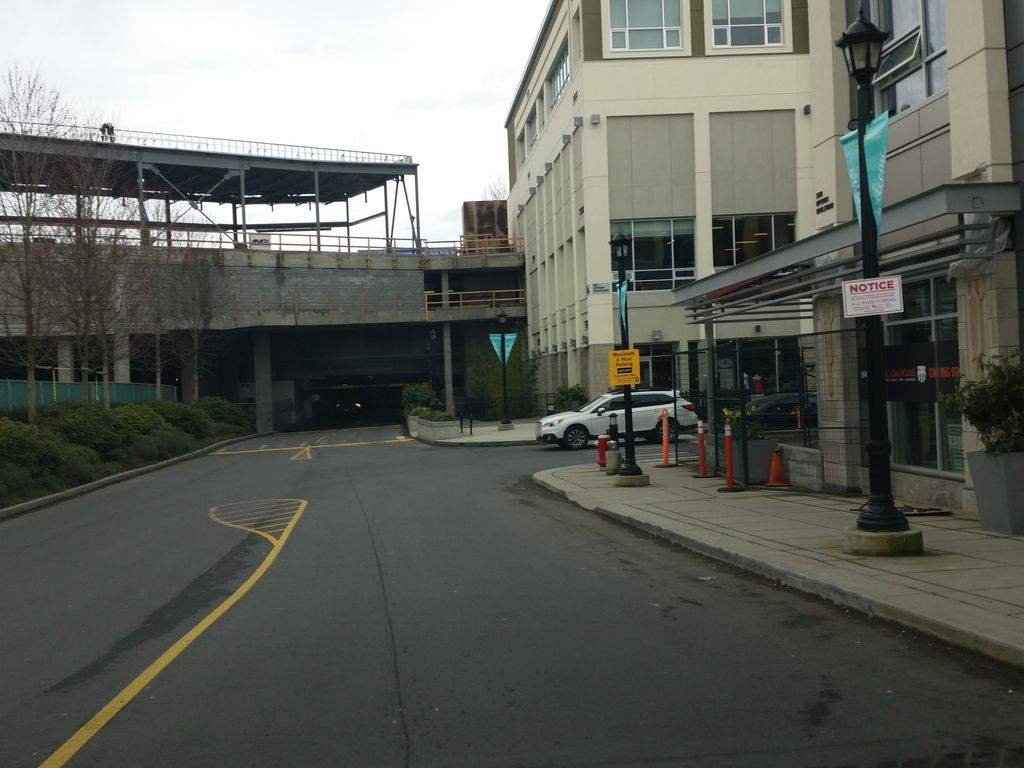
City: victoria